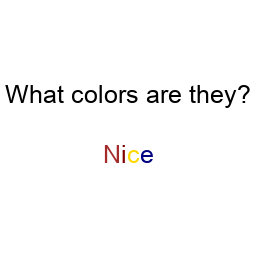
Color: brown, maroon, gold, navy
Background color: white
Question text color: black